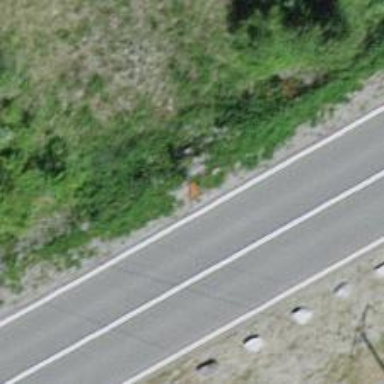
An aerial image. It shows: View of pole with roofed pipeline marker.